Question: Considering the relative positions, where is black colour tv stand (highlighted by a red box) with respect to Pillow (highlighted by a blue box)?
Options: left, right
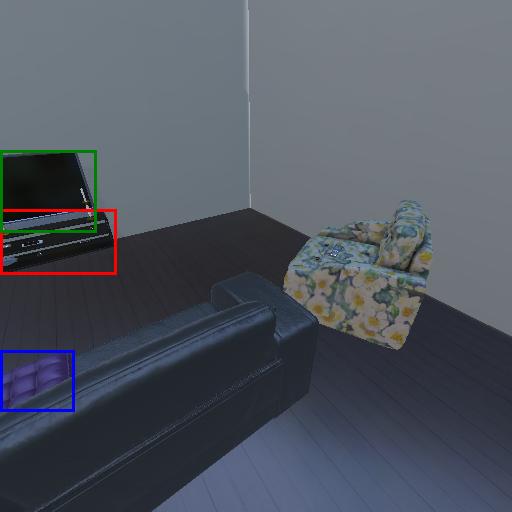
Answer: left